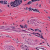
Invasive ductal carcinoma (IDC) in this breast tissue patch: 1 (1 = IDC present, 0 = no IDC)